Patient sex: M
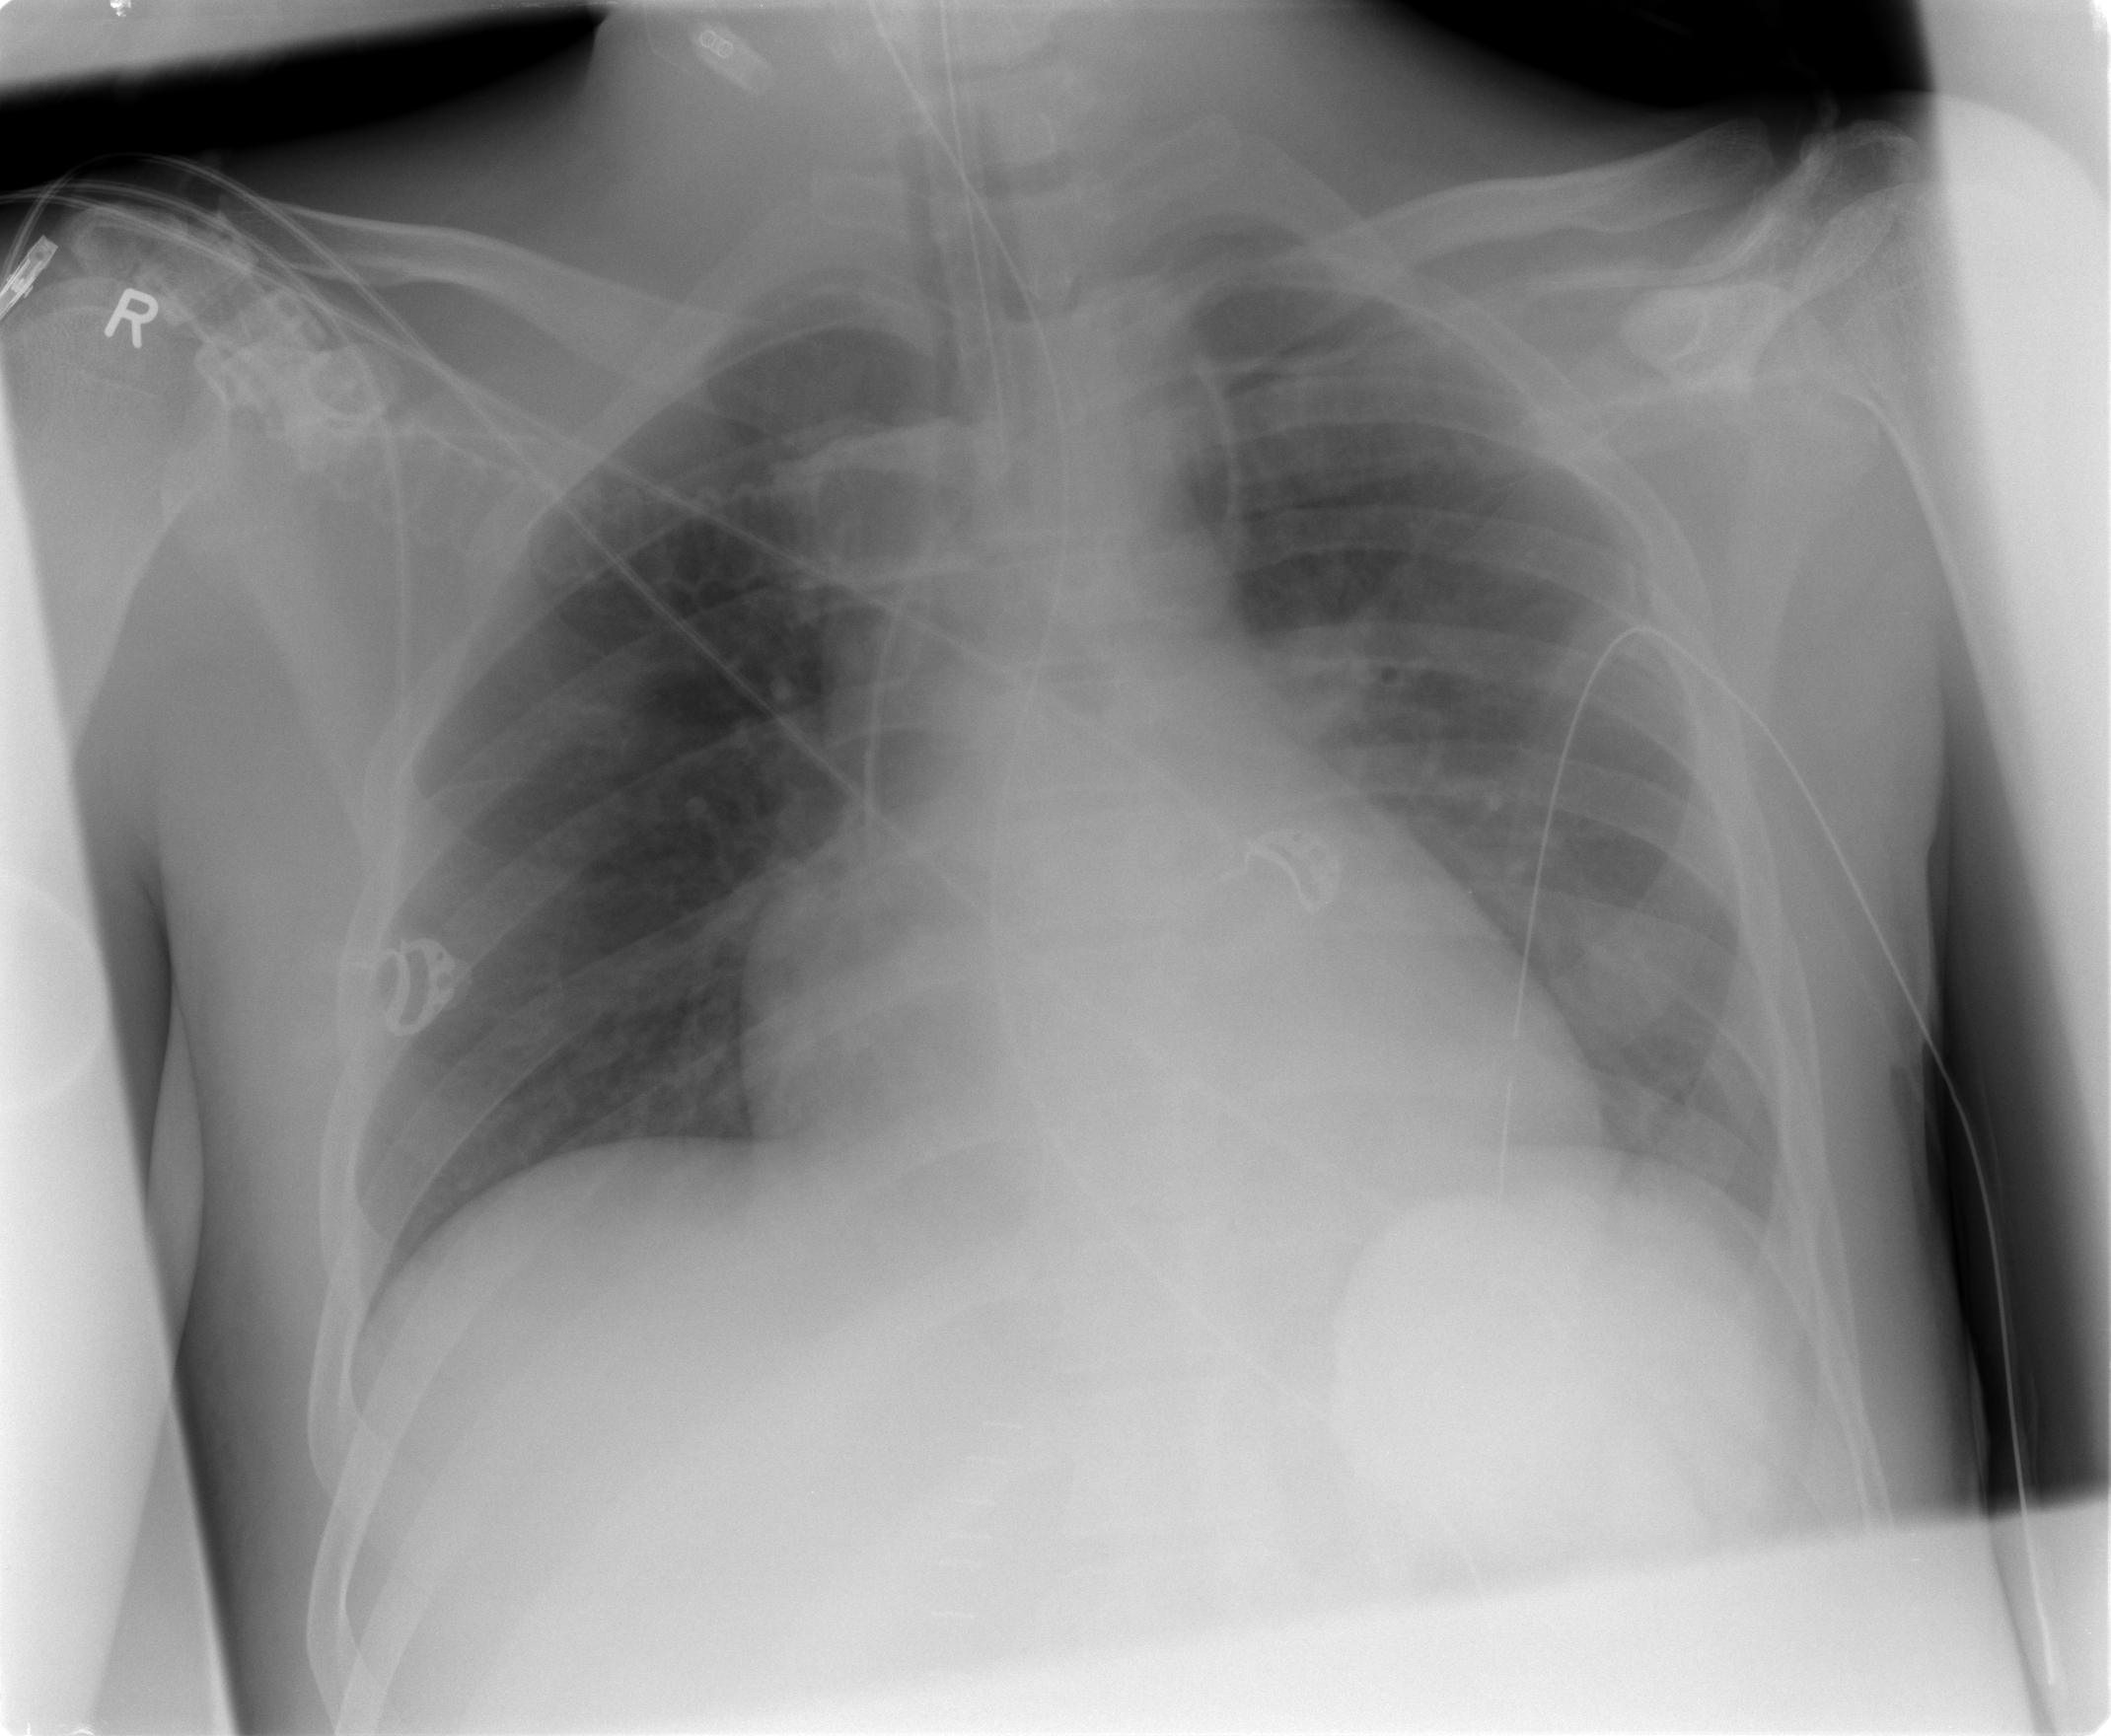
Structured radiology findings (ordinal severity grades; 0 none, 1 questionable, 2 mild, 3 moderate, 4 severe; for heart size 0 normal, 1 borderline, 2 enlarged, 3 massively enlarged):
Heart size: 0
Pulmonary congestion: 0
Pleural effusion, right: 0
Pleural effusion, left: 3
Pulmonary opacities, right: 0
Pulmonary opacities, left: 0
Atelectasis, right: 0
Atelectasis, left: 0